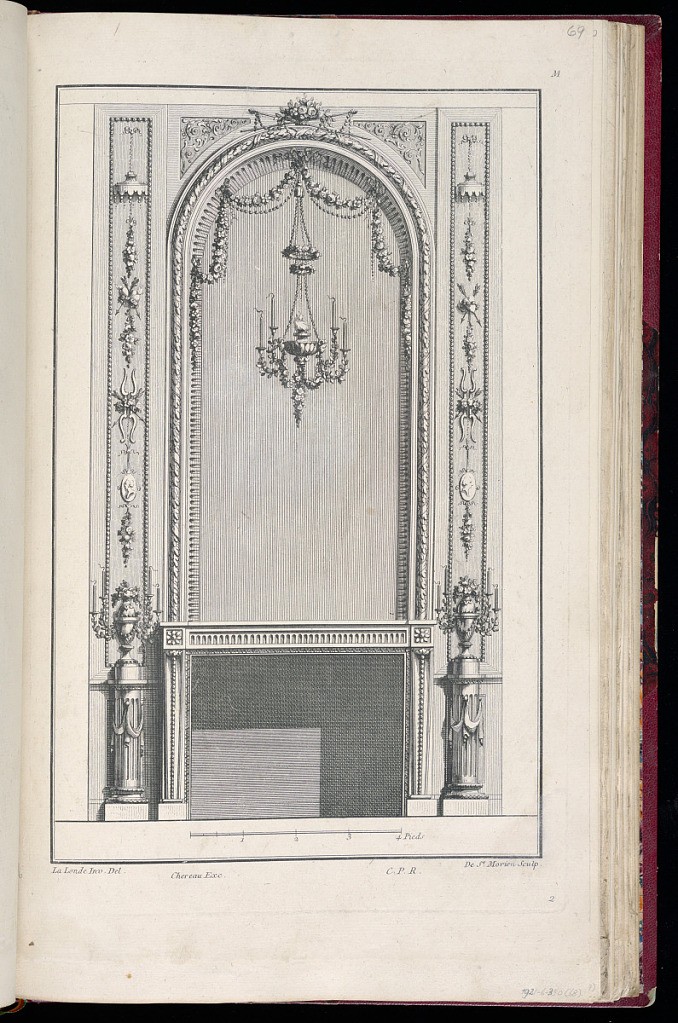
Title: Chimneypiece Design
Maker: Richard de Lalonde, French, active 1780–96
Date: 1775-1788
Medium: Etching on off-white laid paper
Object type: Print
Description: Chimneypiece design with overmantel of floral bouquet with crosses thyrses. There is a hanging four-armed chandelier in front of the mirror. The chimneypiece features bead course, scroll, baldachin, floral garland, vase, and fluted pilaster ornamentation. There is a scale bar of four French feet ("4 Pieds") at the bottom. The plate is signed, but the plate has been trimmed such that the numbering is not visible.